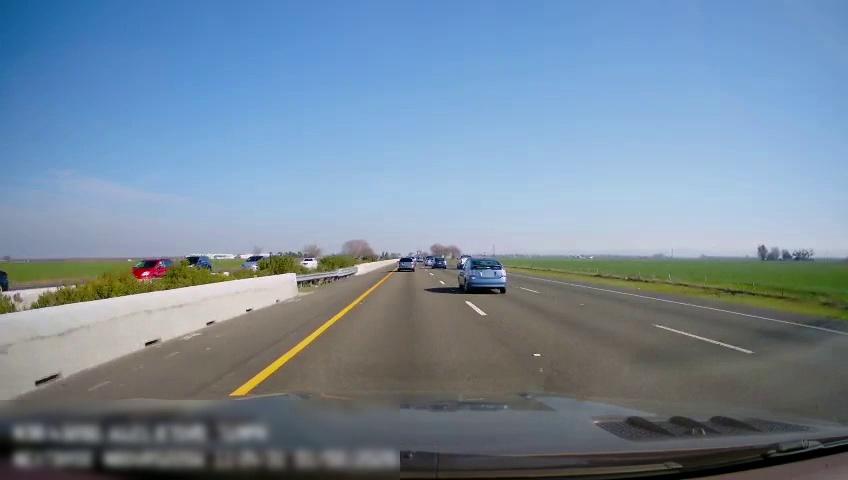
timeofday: Day
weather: Sunny
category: Drivable Space
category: Vehicles | Car
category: Vehicles | Car
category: Vehicles | Car
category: Vehicles | Car
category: Vehicles | SUV
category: Vehicles | SUV
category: Vehicles | SUV
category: Vehicles | Truck
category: Vehicles | Car
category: Lanes | Current Lane
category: Lanes | Current Lane
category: Lanes | Alternate Lane
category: Lanes | Alternate Lane